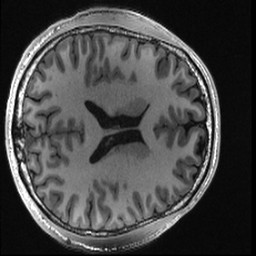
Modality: T1w
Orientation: axial
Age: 30
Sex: male